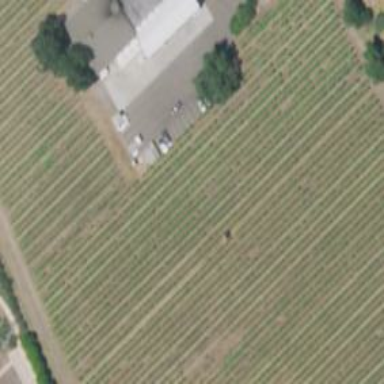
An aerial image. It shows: Vineyard with wine grapes as the crop.